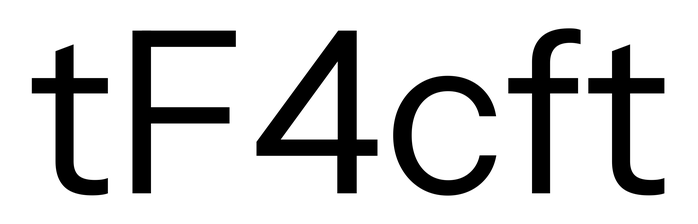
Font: InstrumentSans_Regular